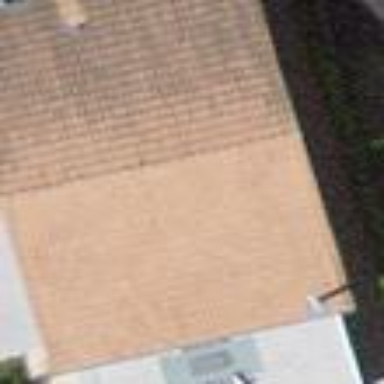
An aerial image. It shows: Residential building with gabled roof made of roof tiles. The roof orientation is across the building.